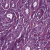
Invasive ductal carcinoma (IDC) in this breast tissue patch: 1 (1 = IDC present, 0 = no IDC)